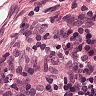
Metastatic tissue present: no